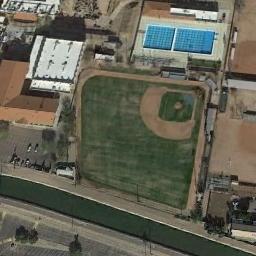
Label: baseball_diamond